Question: I have a list of points taken from measuring a model. An important part of the analyses to be made consist on finding "candidate paths" along these points, that will further be trimmed and refined.
Below there are images showing a plot of the raw data, and a hand-made drawing of what the detected paths would look like. These paths should be continuous and approximately vertical, and the output format would be a list of lists of points (color of points is not relevand for path-finding itself):

I suppose this can be solved by brute-force, exhaustive methods, but I suppose, either, there can be some well-known algorithm for this.
I use Python, so Numpy/Scipy examples would be greatly appreciated ('scipy.spatial' sounds like the perfect candidate for that)
EDIT: a sample dataset is provided below (list of [x,y,weight] points):
'''
[[ -<PHONE> -3.35201728 4.36142086]
[ 2.99221402 -3.35201728 1.<PHONE>]
[ 6.97475149 -3.35201728 2.<PHONE> ]
[ -4.82443609 -2.35201728 <PHONE> ]
[ -1.32418909 -2.35201728 1.88004944]
[ 0.<PHONE> -2.35201728 1.<PHONE>]
[ 3.<PHONE> -2.35201728 <PHONE> ]
[ 7.<PHONE> -2.35201728 2.<PHONE>]
[ -3.<PHONE> -1.35201728 0.35500973]
[ 2.63202993 -1.35201728 5.32397834]
[ 5.<PHONE> -1.35201728 1.63816326]
[ 7.65721835 -1.35201728 1.<PHONE>]
[ 2.48172754 -0.35201728 6.65584512]
[ 6.<PHONE> -0.35201728 1.<PHONE>]
[ 8.62497546 -0.35201728 0.30407144]
[ -4.<PHONE> 0.64798272 0.31481496]
[ -3.<PHONE> 0.64798272 0.95337568]
[ 2.<PHONE> 0.64798272 10.<PHONE> ]
[ 6.20384058 0.64798272 1.42106077]
[ -4.<PHONE> 1.64798272 0.28875288]
[ 2.<PHONE> 1.64798272 13.<PHONE>]
[ -4.<PHONE> 2.64798272 0.39713141]
[ 1.93304283 2.64798272 10.41313242]
[ -4.37994815 3.64798272 0.84588643]
[ 1.66081408 3.64798272 14.96380955]
[ -4.<PHONE> 4.64798272 0.73216113]
[ 1.60252433 4.64798272 14.72419286]
[ 6.77837359 4.64798272 <PHONE> ]
[ -4.<PHONE> 5.64798272 0.93673165]
[ 1.55372968 5.64798272 12.<PHONE> ]
[ -4.62223541 6.64798272 <PHONE> ]
[ 1.527865 6.64798272 10.80209351]
[ 6.86820685 6.64798272 0.82550801]
[ -4.68259732 7.64798272 0.45321369]
[ 1.36167494 7.64798272 6.45338514]
[ -5.<PHONE> 8.64798272 0.23935013]
[ 1.21003466 8.64798272 10.<PHONE>]
[ 7.<PHONE> 8.64798272 0.32421776]
[ -5.36436818 9.64798272 0.79809416]
[ 1.26248534 9.64798272 7.67036253]
[ 7.35472418 9.64798272 0.92555691]
[ -5.61723652 10.64798272 <PHONE> ]
[ 1.23101086 10.64798272 7.97064105]
[ -7.83024735 11.64798272 0.47557318]
[ 1.20348982 11.64798272 8.20694816]
[ 1.<PHONE> 12.64798272 9.26244889]
[ 9.<PHONE> 12.64798272 0.72428381]
[ <PHONE> 13.64798272 10.<PHONE>]
[ 6.80116007 13.64798272 <PHONE> ]
[ 9.384236 13.64798272 0.42399893]
[ 1.<PHONE> 14.64798272 10.48370805]
[ 9.<PHONE> 14.64798272 0.39930227]
[ -9.85958581 15.64798272 0.39524976]
[ <PHONE> 15.64798272 8.39992264]
[ 8.<PHONE> 15.64798272 0.61480371]
[ 9.55088151 15.64798272 0.54076473]
[ -7.<PHONE> 16.64798272 0.32929172]
[ 0.92606211 16.64798272 7.83597033]
[ 8.74291069 16.64798272 0.74246827]
[ -7.20022443 17.64798272 0.52555351]
[ 0.81344517 17.64798272 6.81654834]
[ 8.52844624 17.64798272 0.70543711]
[ -6.97465178 18.64798272 1.<PHONE>]
[ 0.61959631 18.64798272 10.33529022]
[ 5.733054 18.64798272 <PHONE> ]
[ 8.<PHONE> 18.64798272 1.37532423]
[ -6.82823664 19.64798272 2.<PHONE> ]
[ 0.56391636 19.64798272 13.61447357]
[ 5.79971126 19.64798272 0.30148347]
[ 8.<PHONE> 19.64798272 1.72465327]
[ -6.78504689 20.64798272 2.88657804]
[ -4.79580634 20.64798272 0.36201975]
[ 0.548376 20.64798272 7.<PHONE> ]
[ 7.62258506 20.64798272 1.52817905]
[-10.50328534 21.64798272 0.90358671]
[ -6.59976138 21.64798272 2.62980169]
[ -3.71180255 21.64798272 1.27094175]
[ <PHONE> 21.64798272 11.<PHONE>]
[ 4.51983105 21.64798272 1.74626435]
[ 7.50948795 21.64798272 3.46497629]
[ 11.<PHONE> 21.64798272 1.78047269]
[-10.<PHONE> 22.64798272 1.47486166]
[ -6.26274479 22.64798272 4.73707852]
[ -3.45440904 22.64798272 1.72516012]
[ 0.52759064 22.64798272 12.58470433]
[ 4.22258017 22.64798272 2.63827535]
[ 7.<PHONE> 22.64798272 3.506412 ]
[ 10.63560314 22.64798272 3.56076386]
[ -5.95693623 23.64798272 2.97403863]
[ -3.66261423 23.64798272 2.31667236]
[ 0.52051366 23.64798272 12.<PHONE> ]
[ 4.21083787 23.64798272 1.95794387]
[ 6.82438636 23.64798272 4.77995659]
[ 10.<PHONE> 23.64798272 5.21836205]
[ -9.94629932 24.64798272 <PHONE> ]
[ -5.74101948 24.64798272 2.60992238]
[ 0.52987226 24.64798272 10.68846987]
[ 6.29981921 24.64798272 3.56204471]
[ 9.96431168 24.64798272 2.85079129]
[ -9.64229717 25.64798272 <PHONE> ]
[ -5.579063 25.64798272 0.64475469]
[ 0.52053534 25.64798272 10.<PHONE>]
[ 5.79167815 25.64798272 0.92797027]
[ 10.<PHONE> 25.64798272 2.52194933]
[ -8.55286247 26.64798272 0.94447148]
[ 0.45065604 26.64798272 10.97432823]
[ 5.50068393 26.64798272 2.39645232]
[ 10.<PHONE> 26.64798272 2.77716257]
[-16.62381217 27.64798272 <PHONE> ]
[ -9.62146213 27.64798272 0.62245778]
[ -7.66905507 27.64798272 2.84466396]
[ 0.38656111 27.64798272 10.74369366]
[ 5.76925402 27.64798272 1.<PHONE>]
[ 9.83525197 27.64798272 1.<PHONE>]
[-15.64874512 28.64798272 0.<PHONE>]
[ -7.52932494 28.64798272 2.94012191]
[ 0.32171219 28.64798272 10.73770466]
[ 9.<PHONE> 28.64798272 1.41714298]
[-12.71287717 29.64798272 0.70268073]
[ -7.59473877 29.64798272 2.<PHONE>]
[ 0.20748772 29.64798272 12.97312987]
[ 3.92952496 29.64798272 1.54987681]
[ 9.<PHONE> 29.64798272 2.40563748]
[ 14.96021523 29.64798272 0.55258241]
[-12.<PHONE> 30.64798272 0.36365363]
[ -7.<PHONE> 30.64798272 2.54312163]
[ 0.40594038 30.64798272 12.64839117]
[ 4.59465757 30.64798272 1.23496581]
[ 8.54333134 30.64798272 2.<PHONE>]
[-10.<PHONE> 31.64798272 <PHONE> ]
[ -7.<PHONE> 31.64798272 2.<PHONE> ]
[ 0.37037733 31.64798272 12.<PHONE> ]
[ 3.<PHONE> 31.64798272 3.<PHONE>]
[ 4.64523695 31.64798272 3.50267541]
[ 8.39369696 31.64798272 2.53195817]
[ -7.<PHONE> 32.64798272 1.<PHONE>]
[ 0.39269437 32.64798272 9.67368625]
[ 8.58669997 32.64798272 1.<PHONE>]
[ 12.<PHONE> 32.64798272 0.50782399]
[-10.<PHONE> 33.64798272 0.31475653]
[ -7.30360407 33.64798272 0.35065243]
[ 0.49556923 33.64798272 9.66608818]
[ -5.37822311 34.64798272 0.38727401]
[ <PHONE> 34.64798272 7.<PHONE> ]
[ 6.<PHONE> 34.64798272 0.63012453]
[ -4.64579055 35.64798272 0.39990249]
[ 0.46323666 35.64798272 4.60449213]
[ 4.72819312 35.64798272 0.98050594]
[ -4.62418372 36.64798272 0.64160709]
[ 0.48866236 36.64798272 4.29331656]
[ 5.<PHONE> 36.64798272 0.59888608]
[ 0.49730481 37.64798272 1.32828464]
[ -1.31849217 38.64798272 0.70780886]
[ 1.70966455 38.64798272 0.88052135]
[ 0.<PHONE> 39.64798272 0.47366487]
[ 2.<PHONE> 39.64798272 0.67971461]
[ -0.84726354 40.64798272 0.63787522]
[ 0.55723562 40.64798272 0.62855097]
[ 2.22359779 40.64798272 0.33884894]
[ 0.77309816 41.64798272 <PHONE> ]
[ 0.56144565 42.64798272 0.43678788]]
'''
Thanks for any help!
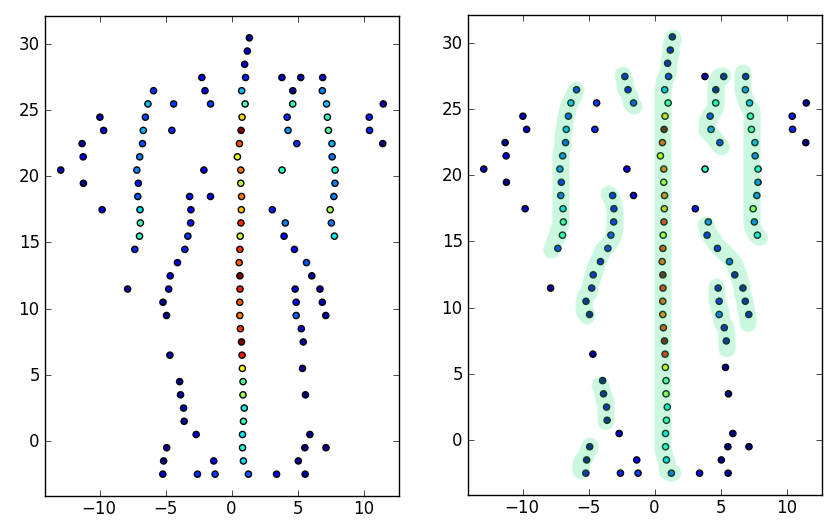
Answer: You could find <URL> for your points. This gives a graph where points are connected to each other.
Then you could remove all edges of this graph that either are too long or go in wrong direction.
Finally, you could find all vertices of this graph that do not form a proper chain (have more than 2 incident edges or have two incident edges with angle between them too far from 2*pi). And keep only the most appropriate edges.